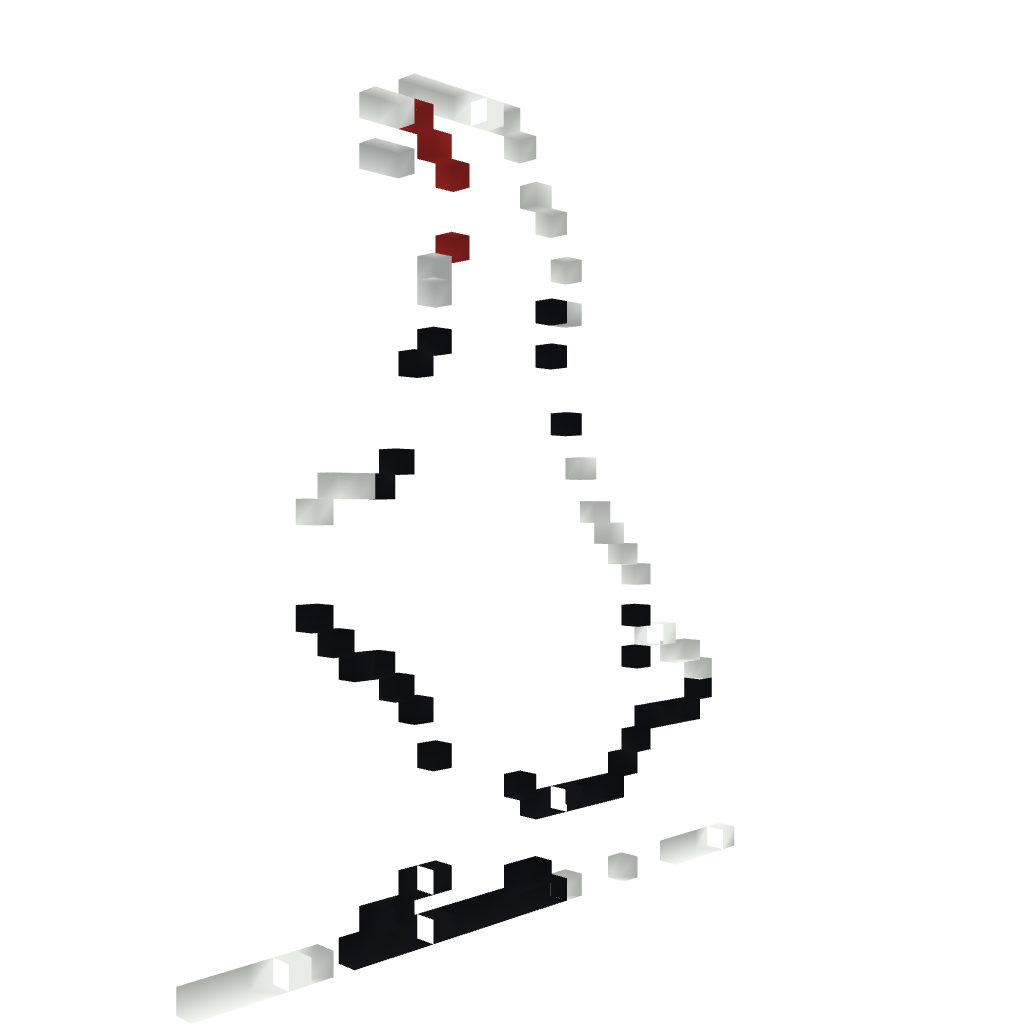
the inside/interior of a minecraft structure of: Daffy Duck